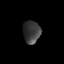
Tissue: lung
Cell type: Epithelial cells
Senescence score: 0.223
Nuclear area (px): 384
Mean DAPI intensity: 58.242